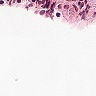
Metastatic tissue present: no